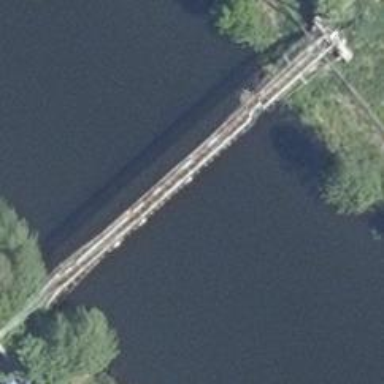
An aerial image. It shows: There is bridge in the image.